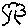
Label: tree